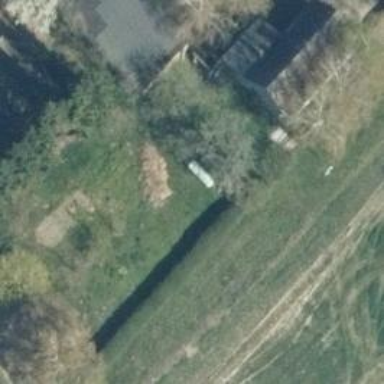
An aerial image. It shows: Isolated dwelling in the countryside.